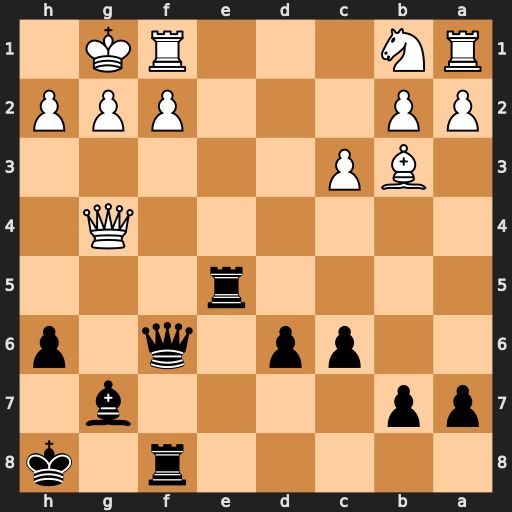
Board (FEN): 5r1k/pp4b1/2pp1q1p/4r3/6Q1/1BP5/PP3PPP/RN3RK1
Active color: b
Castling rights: -
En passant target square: -
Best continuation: Qxf2+ Rxf2 Re1+ Rf1 Rfxf1#